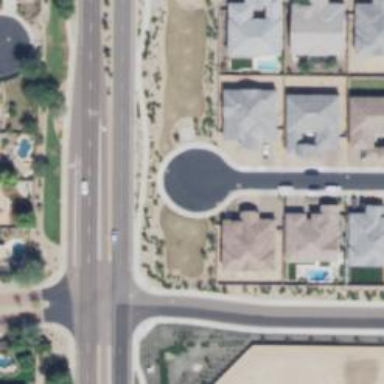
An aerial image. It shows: Smooth asphalt road in residential area.